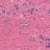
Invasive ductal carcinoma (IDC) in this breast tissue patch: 0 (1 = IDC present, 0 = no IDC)